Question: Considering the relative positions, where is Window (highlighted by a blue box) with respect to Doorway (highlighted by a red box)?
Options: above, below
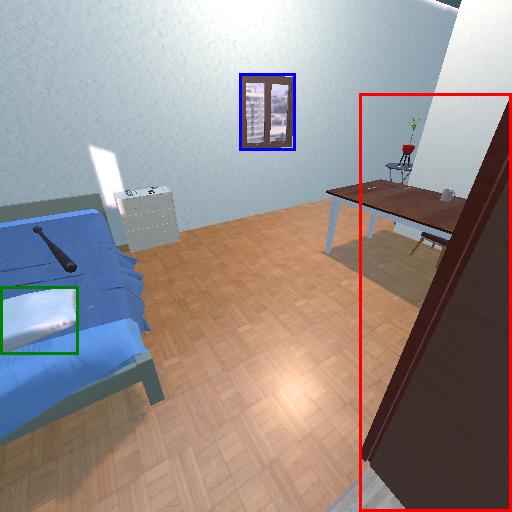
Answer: above